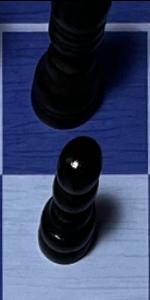
Label: Pawn_Black